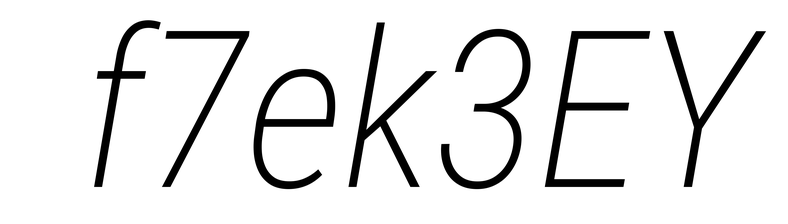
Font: Roboto-Italic_Condensed_ExtraLight_Italic